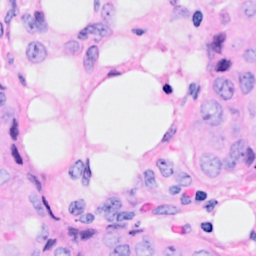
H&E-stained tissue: Breast